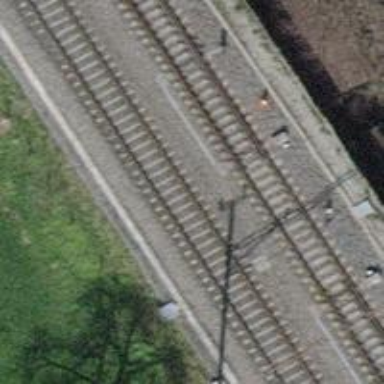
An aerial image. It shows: Single-track electrified railway siding with contact line for service.